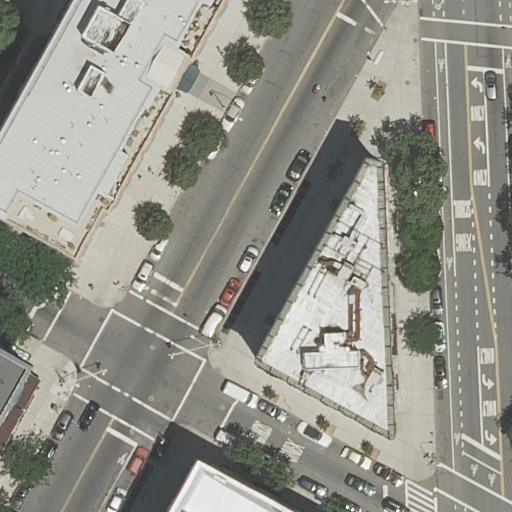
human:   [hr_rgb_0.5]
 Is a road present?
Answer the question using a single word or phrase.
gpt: yes

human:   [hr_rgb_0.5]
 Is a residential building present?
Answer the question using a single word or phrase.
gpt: yes

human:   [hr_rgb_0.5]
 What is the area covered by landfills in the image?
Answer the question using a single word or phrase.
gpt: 0m2

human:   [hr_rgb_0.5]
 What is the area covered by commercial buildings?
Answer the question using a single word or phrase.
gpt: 0m2

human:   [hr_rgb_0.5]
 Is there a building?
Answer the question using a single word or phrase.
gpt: yes

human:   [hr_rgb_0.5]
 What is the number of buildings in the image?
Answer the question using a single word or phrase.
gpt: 5

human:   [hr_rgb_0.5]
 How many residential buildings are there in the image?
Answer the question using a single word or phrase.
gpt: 5

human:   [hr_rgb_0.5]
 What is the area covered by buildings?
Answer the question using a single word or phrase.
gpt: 2437m2

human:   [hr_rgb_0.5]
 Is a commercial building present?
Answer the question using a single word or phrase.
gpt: no

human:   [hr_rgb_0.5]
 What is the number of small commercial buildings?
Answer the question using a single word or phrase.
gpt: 0

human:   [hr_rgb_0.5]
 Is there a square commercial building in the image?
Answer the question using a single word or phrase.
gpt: no

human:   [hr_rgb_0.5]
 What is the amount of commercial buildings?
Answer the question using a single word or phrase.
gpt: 0

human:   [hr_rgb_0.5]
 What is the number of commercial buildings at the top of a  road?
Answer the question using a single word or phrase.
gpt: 0

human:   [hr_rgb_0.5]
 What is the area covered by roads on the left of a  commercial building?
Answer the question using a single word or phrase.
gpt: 0m2

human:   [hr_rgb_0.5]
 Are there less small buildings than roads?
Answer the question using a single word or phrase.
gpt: yes

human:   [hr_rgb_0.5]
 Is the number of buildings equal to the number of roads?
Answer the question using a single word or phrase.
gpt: no

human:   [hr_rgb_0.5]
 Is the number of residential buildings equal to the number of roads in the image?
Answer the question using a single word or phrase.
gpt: no

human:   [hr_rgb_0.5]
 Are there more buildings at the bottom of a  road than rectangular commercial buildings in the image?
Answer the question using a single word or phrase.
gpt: yes

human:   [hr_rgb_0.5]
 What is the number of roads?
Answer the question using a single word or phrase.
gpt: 6

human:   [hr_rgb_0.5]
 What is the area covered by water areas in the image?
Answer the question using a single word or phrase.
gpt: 0m2

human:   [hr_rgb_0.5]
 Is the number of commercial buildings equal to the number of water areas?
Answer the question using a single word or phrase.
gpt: yes

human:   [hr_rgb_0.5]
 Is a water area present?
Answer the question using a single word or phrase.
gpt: no

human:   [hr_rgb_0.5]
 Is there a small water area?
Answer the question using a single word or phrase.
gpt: no

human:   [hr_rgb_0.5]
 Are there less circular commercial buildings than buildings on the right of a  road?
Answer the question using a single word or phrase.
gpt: yes

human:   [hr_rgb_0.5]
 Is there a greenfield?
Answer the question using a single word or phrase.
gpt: no

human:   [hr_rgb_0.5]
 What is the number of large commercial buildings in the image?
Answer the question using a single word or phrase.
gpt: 0

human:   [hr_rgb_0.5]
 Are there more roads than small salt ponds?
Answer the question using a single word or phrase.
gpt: yes

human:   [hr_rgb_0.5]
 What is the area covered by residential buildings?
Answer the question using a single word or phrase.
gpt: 2437m2

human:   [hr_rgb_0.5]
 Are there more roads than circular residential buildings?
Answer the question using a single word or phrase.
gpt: yes

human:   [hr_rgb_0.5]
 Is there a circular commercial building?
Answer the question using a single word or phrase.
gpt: no

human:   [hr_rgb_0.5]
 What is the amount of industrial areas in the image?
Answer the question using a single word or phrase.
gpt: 0

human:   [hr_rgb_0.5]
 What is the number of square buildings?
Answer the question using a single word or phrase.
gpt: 0

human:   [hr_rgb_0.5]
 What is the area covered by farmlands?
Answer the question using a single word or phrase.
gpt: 0m2

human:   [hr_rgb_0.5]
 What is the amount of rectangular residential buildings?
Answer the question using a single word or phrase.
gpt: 2

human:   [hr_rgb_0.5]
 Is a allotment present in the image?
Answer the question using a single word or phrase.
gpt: no

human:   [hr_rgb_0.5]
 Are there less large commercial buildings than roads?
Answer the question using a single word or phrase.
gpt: yes

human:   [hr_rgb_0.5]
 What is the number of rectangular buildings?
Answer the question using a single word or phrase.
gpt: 2

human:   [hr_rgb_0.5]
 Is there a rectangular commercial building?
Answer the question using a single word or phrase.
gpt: no

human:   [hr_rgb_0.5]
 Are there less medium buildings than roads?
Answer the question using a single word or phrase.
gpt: yes

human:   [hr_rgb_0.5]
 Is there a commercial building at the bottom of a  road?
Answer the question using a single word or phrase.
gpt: no

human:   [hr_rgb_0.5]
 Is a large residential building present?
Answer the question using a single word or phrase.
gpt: yes

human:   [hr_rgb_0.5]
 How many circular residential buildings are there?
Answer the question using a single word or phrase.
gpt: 0

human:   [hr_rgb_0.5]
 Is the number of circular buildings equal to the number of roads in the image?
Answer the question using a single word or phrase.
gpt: no

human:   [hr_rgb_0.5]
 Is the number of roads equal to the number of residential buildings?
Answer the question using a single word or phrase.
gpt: no

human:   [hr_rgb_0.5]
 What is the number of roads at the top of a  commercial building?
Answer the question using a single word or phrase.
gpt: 0

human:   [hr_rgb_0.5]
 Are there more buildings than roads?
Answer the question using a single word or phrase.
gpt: no

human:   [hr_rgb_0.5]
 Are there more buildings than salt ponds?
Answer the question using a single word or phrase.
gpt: yes

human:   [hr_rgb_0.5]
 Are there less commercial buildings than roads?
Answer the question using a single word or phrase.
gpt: yes

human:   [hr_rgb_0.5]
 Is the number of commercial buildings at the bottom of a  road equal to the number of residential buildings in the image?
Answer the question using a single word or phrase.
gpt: no

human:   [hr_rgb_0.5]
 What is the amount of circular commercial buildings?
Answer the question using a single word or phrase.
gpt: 0

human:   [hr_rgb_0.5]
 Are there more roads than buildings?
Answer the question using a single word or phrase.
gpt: yes

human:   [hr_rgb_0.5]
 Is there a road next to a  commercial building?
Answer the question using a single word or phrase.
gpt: no

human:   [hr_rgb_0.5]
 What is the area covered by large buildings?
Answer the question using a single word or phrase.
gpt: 1800m2

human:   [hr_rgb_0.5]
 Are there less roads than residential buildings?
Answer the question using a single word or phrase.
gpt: no

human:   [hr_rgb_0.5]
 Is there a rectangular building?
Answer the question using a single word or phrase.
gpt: yes

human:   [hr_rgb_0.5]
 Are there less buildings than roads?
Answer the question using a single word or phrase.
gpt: yes

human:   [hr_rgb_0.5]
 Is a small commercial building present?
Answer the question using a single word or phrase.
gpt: no

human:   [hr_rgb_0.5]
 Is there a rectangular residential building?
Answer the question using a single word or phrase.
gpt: yes

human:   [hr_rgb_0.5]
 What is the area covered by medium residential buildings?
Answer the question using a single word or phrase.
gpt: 584m2

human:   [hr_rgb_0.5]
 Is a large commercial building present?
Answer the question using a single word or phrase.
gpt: no

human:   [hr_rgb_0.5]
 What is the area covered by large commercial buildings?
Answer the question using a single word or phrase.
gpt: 0m2

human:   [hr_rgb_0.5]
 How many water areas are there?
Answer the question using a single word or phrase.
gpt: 0

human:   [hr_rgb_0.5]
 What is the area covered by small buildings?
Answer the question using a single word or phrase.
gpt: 52m2

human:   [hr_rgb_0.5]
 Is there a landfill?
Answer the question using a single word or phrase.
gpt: no